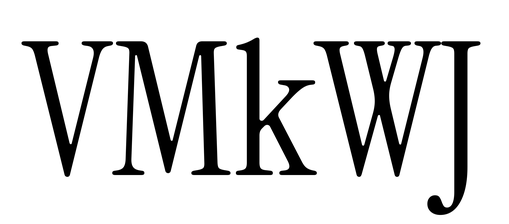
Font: InstrumentSerif-Regular